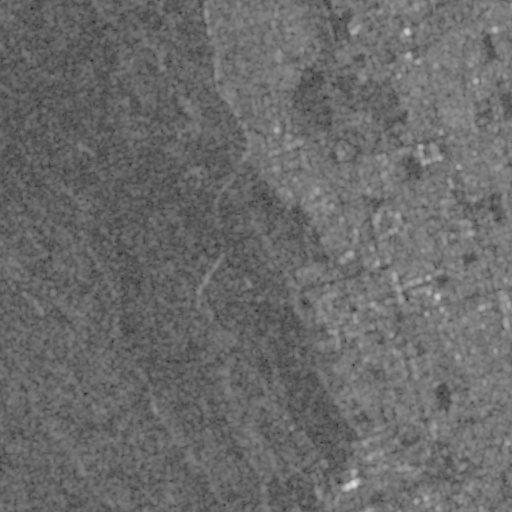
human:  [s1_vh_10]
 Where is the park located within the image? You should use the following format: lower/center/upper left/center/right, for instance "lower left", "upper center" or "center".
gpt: The park is located in the upper right of the image.
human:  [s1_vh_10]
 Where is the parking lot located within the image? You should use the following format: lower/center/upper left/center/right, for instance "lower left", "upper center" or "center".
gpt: The parking lot is located in the lower center of the image.
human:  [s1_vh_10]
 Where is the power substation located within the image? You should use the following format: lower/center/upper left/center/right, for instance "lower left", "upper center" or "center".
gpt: The power substation is located in the center right of the image.
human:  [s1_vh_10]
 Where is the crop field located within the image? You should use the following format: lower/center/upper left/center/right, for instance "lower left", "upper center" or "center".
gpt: There is no crop field in the image.

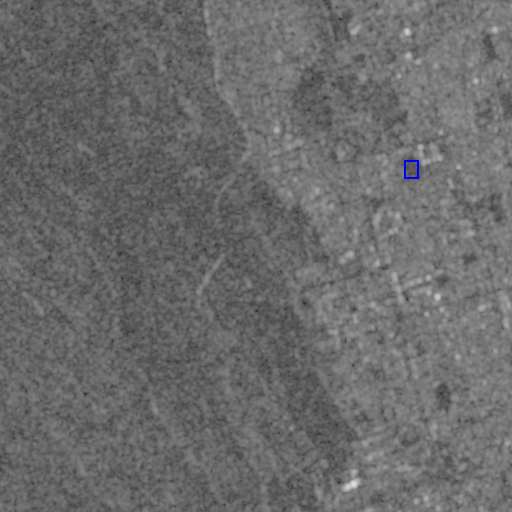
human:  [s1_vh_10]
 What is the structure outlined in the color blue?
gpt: The structure outlined in blue is a park.
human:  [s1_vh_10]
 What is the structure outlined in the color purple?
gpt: There is no purple outline.